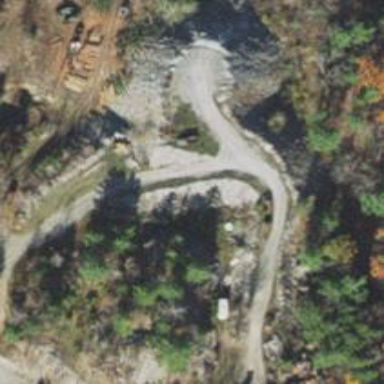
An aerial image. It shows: Quarry area.